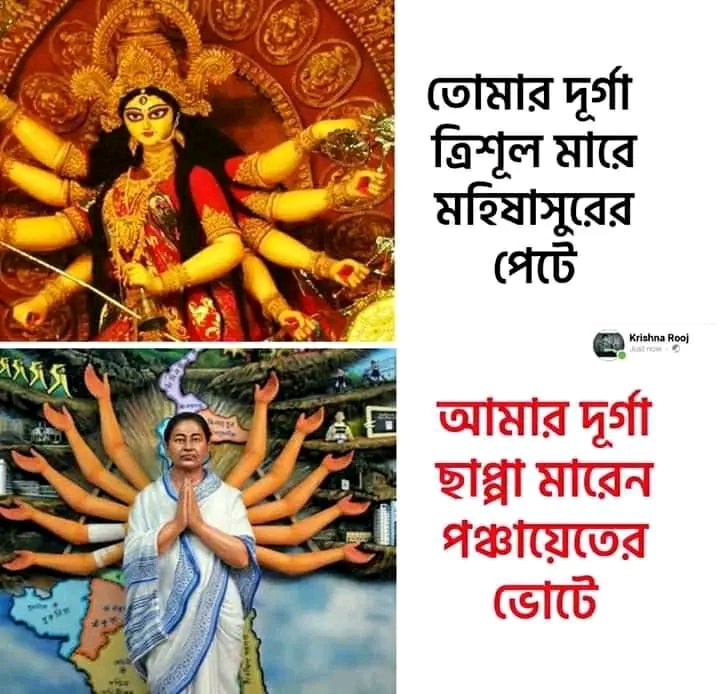
Text: তোমার দূর্গা ত্রিশূল মারে মহিষাসুরের পেটে আমার দূর্গা ছাপ্পা মারেন পঞ্চায়েতের ভোটে
Label: Hate
Hate category: Political
Targeted group: Organization